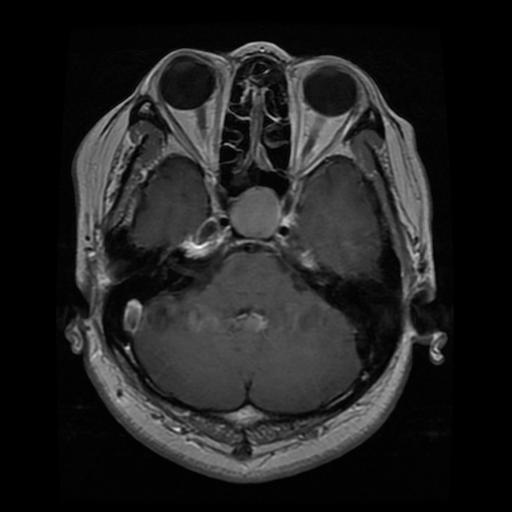
Label: pituitary